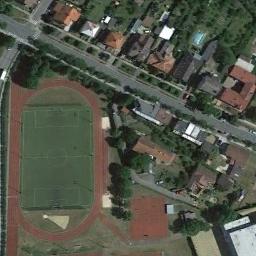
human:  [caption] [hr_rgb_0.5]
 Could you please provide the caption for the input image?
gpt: The ground track field is surrounded by some trees and houses arranged neatly and a other sports area is next to the ground track field .

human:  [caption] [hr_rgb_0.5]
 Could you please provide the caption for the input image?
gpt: The green space of track and field is not rectangular .

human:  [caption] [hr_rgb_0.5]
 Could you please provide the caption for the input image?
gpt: There are many buildings next to the ground track field .

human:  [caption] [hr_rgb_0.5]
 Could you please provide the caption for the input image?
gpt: The track and field is built on the lawn, A road away from the residential area, And there is a lot of vegetation around it .

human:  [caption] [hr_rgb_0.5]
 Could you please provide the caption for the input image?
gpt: There are some trees and buildings beside the ground track field .